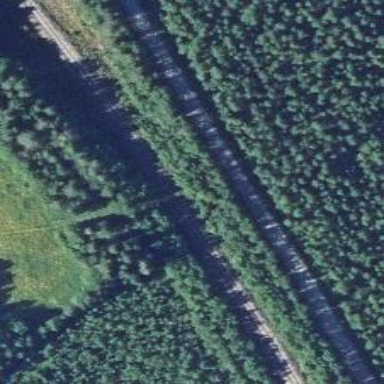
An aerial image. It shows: Abandoned railway.